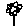
Label: flower